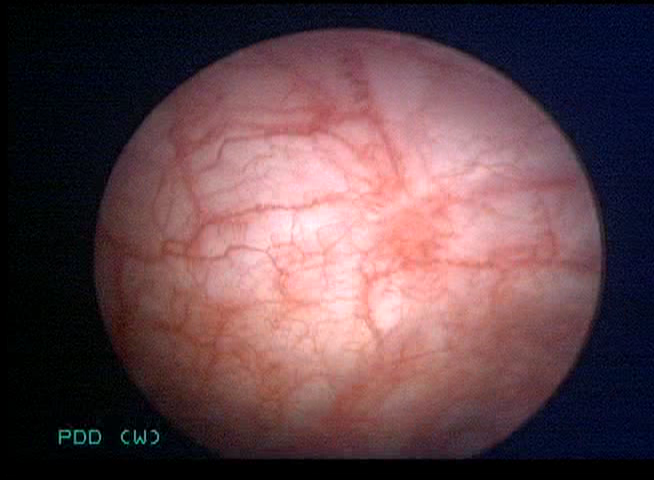
Modality: WLC
Class: Normal mucosa
Bladder cancer association: No